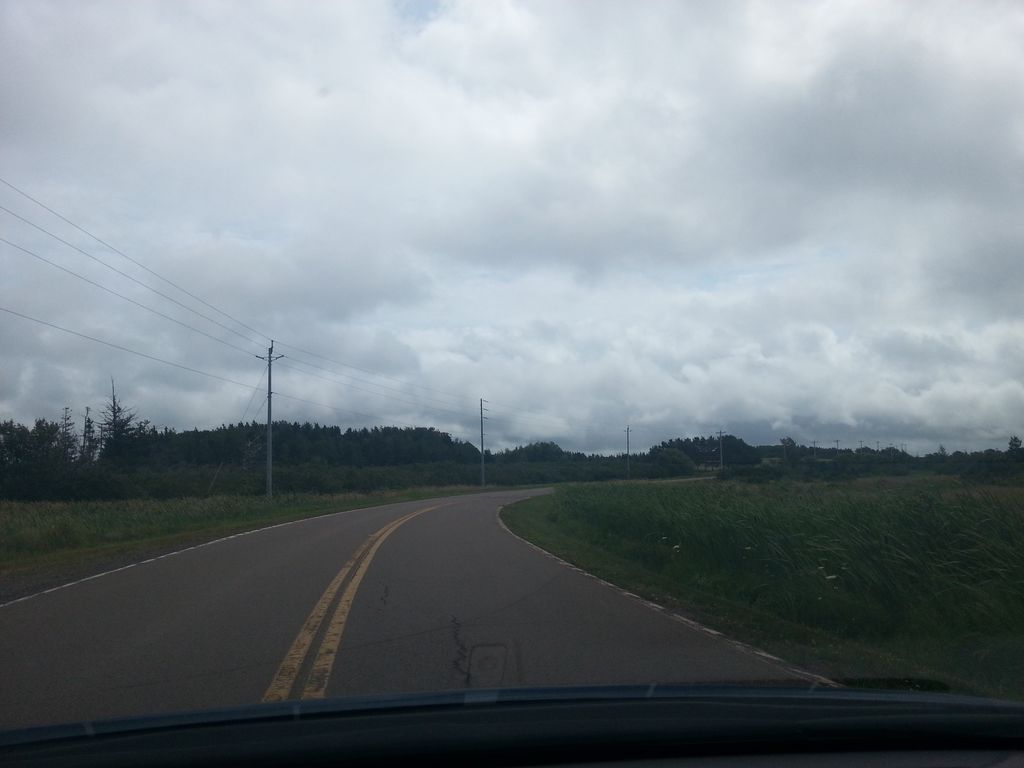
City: charlottetown